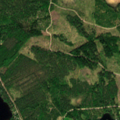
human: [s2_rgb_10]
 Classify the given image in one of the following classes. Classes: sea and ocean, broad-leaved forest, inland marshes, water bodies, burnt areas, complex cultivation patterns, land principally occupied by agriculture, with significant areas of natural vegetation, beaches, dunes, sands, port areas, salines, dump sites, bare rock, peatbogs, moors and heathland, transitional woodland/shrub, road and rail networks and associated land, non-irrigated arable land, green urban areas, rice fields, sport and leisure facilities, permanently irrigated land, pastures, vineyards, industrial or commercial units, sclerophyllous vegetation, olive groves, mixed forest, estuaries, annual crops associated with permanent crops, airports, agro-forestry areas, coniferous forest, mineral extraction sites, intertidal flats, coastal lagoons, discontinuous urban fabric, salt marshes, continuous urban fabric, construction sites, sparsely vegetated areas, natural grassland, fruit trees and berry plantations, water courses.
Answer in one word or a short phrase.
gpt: coniferous forest, mixed forest, transitional woodland/shrub, water bodies